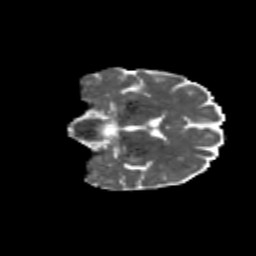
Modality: MD
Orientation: coronal
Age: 61
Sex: female
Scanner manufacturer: siemens
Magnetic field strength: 3 T
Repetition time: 4.71 s
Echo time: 0.0906 s